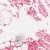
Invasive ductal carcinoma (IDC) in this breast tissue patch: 0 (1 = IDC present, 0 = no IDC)